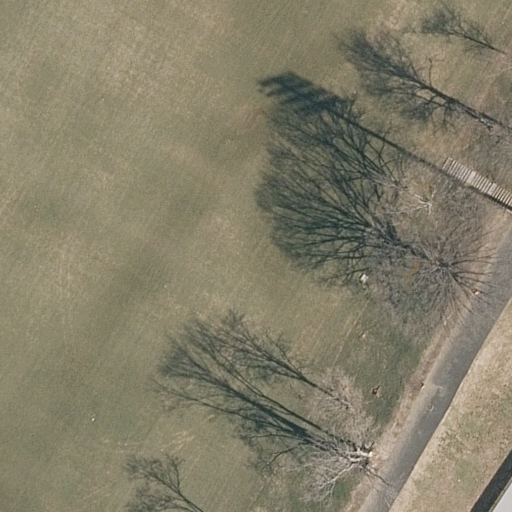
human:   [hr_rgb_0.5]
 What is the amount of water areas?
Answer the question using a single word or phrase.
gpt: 0

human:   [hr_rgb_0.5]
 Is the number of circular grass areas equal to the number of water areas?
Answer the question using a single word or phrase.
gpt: yes

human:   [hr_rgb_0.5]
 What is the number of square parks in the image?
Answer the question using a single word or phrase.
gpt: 0

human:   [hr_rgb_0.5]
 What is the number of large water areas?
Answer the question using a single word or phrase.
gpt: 0

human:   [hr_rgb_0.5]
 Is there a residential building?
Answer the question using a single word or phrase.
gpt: no

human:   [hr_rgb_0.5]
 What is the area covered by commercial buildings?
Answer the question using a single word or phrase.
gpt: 0m2

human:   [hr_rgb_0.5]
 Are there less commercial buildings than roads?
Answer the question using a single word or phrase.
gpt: yes

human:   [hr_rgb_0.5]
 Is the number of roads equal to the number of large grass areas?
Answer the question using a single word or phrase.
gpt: yes

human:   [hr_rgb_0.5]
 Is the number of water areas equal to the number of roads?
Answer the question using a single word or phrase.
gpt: no

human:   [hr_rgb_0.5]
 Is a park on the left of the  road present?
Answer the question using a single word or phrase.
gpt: no

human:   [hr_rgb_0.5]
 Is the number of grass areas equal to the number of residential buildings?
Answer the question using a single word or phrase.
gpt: no

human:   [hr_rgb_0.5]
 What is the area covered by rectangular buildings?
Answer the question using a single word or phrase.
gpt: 0m2

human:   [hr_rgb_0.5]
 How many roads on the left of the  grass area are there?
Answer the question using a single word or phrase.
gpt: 0

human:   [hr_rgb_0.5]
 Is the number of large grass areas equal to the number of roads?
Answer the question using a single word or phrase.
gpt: yes

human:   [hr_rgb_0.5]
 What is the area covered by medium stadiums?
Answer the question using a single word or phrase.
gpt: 0m2

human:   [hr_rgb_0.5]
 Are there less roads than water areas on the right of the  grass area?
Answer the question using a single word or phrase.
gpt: no

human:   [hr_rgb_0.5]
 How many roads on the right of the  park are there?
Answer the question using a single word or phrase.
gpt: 1

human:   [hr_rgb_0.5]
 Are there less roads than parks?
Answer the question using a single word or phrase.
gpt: no

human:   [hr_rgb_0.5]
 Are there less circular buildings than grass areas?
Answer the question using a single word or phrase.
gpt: yes

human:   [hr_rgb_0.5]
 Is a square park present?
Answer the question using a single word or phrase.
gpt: no

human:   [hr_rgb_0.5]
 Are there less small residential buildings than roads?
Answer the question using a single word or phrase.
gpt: yes

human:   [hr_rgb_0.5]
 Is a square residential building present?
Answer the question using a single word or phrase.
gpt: no

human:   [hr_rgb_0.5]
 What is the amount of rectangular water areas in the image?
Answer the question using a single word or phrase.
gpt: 0

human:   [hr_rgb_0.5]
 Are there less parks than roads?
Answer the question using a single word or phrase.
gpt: no

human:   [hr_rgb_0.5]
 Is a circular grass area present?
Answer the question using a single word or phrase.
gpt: no

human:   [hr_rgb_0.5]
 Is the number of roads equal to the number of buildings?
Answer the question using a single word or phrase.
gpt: no

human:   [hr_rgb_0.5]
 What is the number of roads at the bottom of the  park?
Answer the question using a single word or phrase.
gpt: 1

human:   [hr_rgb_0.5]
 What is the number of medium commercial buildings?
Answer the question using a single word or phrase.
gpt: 0

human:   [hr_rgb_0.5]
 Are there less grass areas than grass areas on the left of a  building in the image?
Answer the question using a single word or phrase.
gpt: no

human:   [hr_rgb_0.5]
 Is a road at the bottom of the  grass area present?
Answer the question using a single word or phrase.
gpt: yes

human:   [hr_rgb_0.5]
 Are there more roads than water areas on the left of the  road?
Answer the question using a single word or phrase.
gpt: yes

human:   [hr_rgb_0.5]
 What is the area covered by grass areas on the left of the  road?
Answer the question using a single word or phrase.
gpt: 0m2

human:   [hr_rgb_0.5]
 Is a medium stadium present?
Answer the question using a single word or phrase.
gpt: no

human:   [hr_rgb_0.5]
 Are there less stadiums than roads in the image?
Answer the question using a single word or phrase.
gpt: no

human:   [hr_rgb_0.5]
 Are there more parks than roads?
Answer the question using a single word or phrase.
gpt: no

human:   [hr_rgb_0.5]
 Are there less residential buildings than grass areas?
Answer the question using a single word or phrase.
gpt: yes